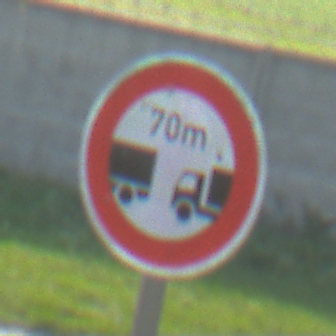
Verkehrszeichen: VerbotUnterschreitenMindestabstand
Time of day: MorningAfternoon
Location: Outdoor (Special)
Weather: Clear
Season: NotSpecified
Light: Natural